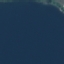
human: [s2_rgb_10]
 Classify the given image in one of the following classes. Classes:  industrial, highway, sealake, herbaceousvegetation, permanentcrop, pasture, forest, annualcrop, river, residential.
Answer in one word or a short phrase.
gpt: SeaLake